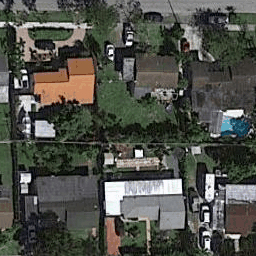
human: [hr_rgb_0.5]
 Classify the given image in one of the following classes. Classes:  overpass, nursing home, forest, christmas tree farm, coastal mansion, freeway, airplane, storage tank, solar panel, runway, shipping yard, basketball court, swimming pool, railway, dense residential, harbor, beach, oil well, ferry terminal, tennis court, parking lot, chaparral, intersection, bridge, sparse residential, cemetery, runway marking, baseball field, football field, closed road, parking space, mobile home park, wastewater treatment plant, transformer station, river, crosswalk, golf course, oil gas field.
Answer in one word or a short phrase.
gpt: dense residential